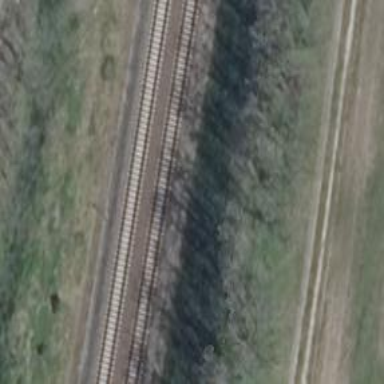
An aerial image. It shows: Railway signal.